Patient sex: F
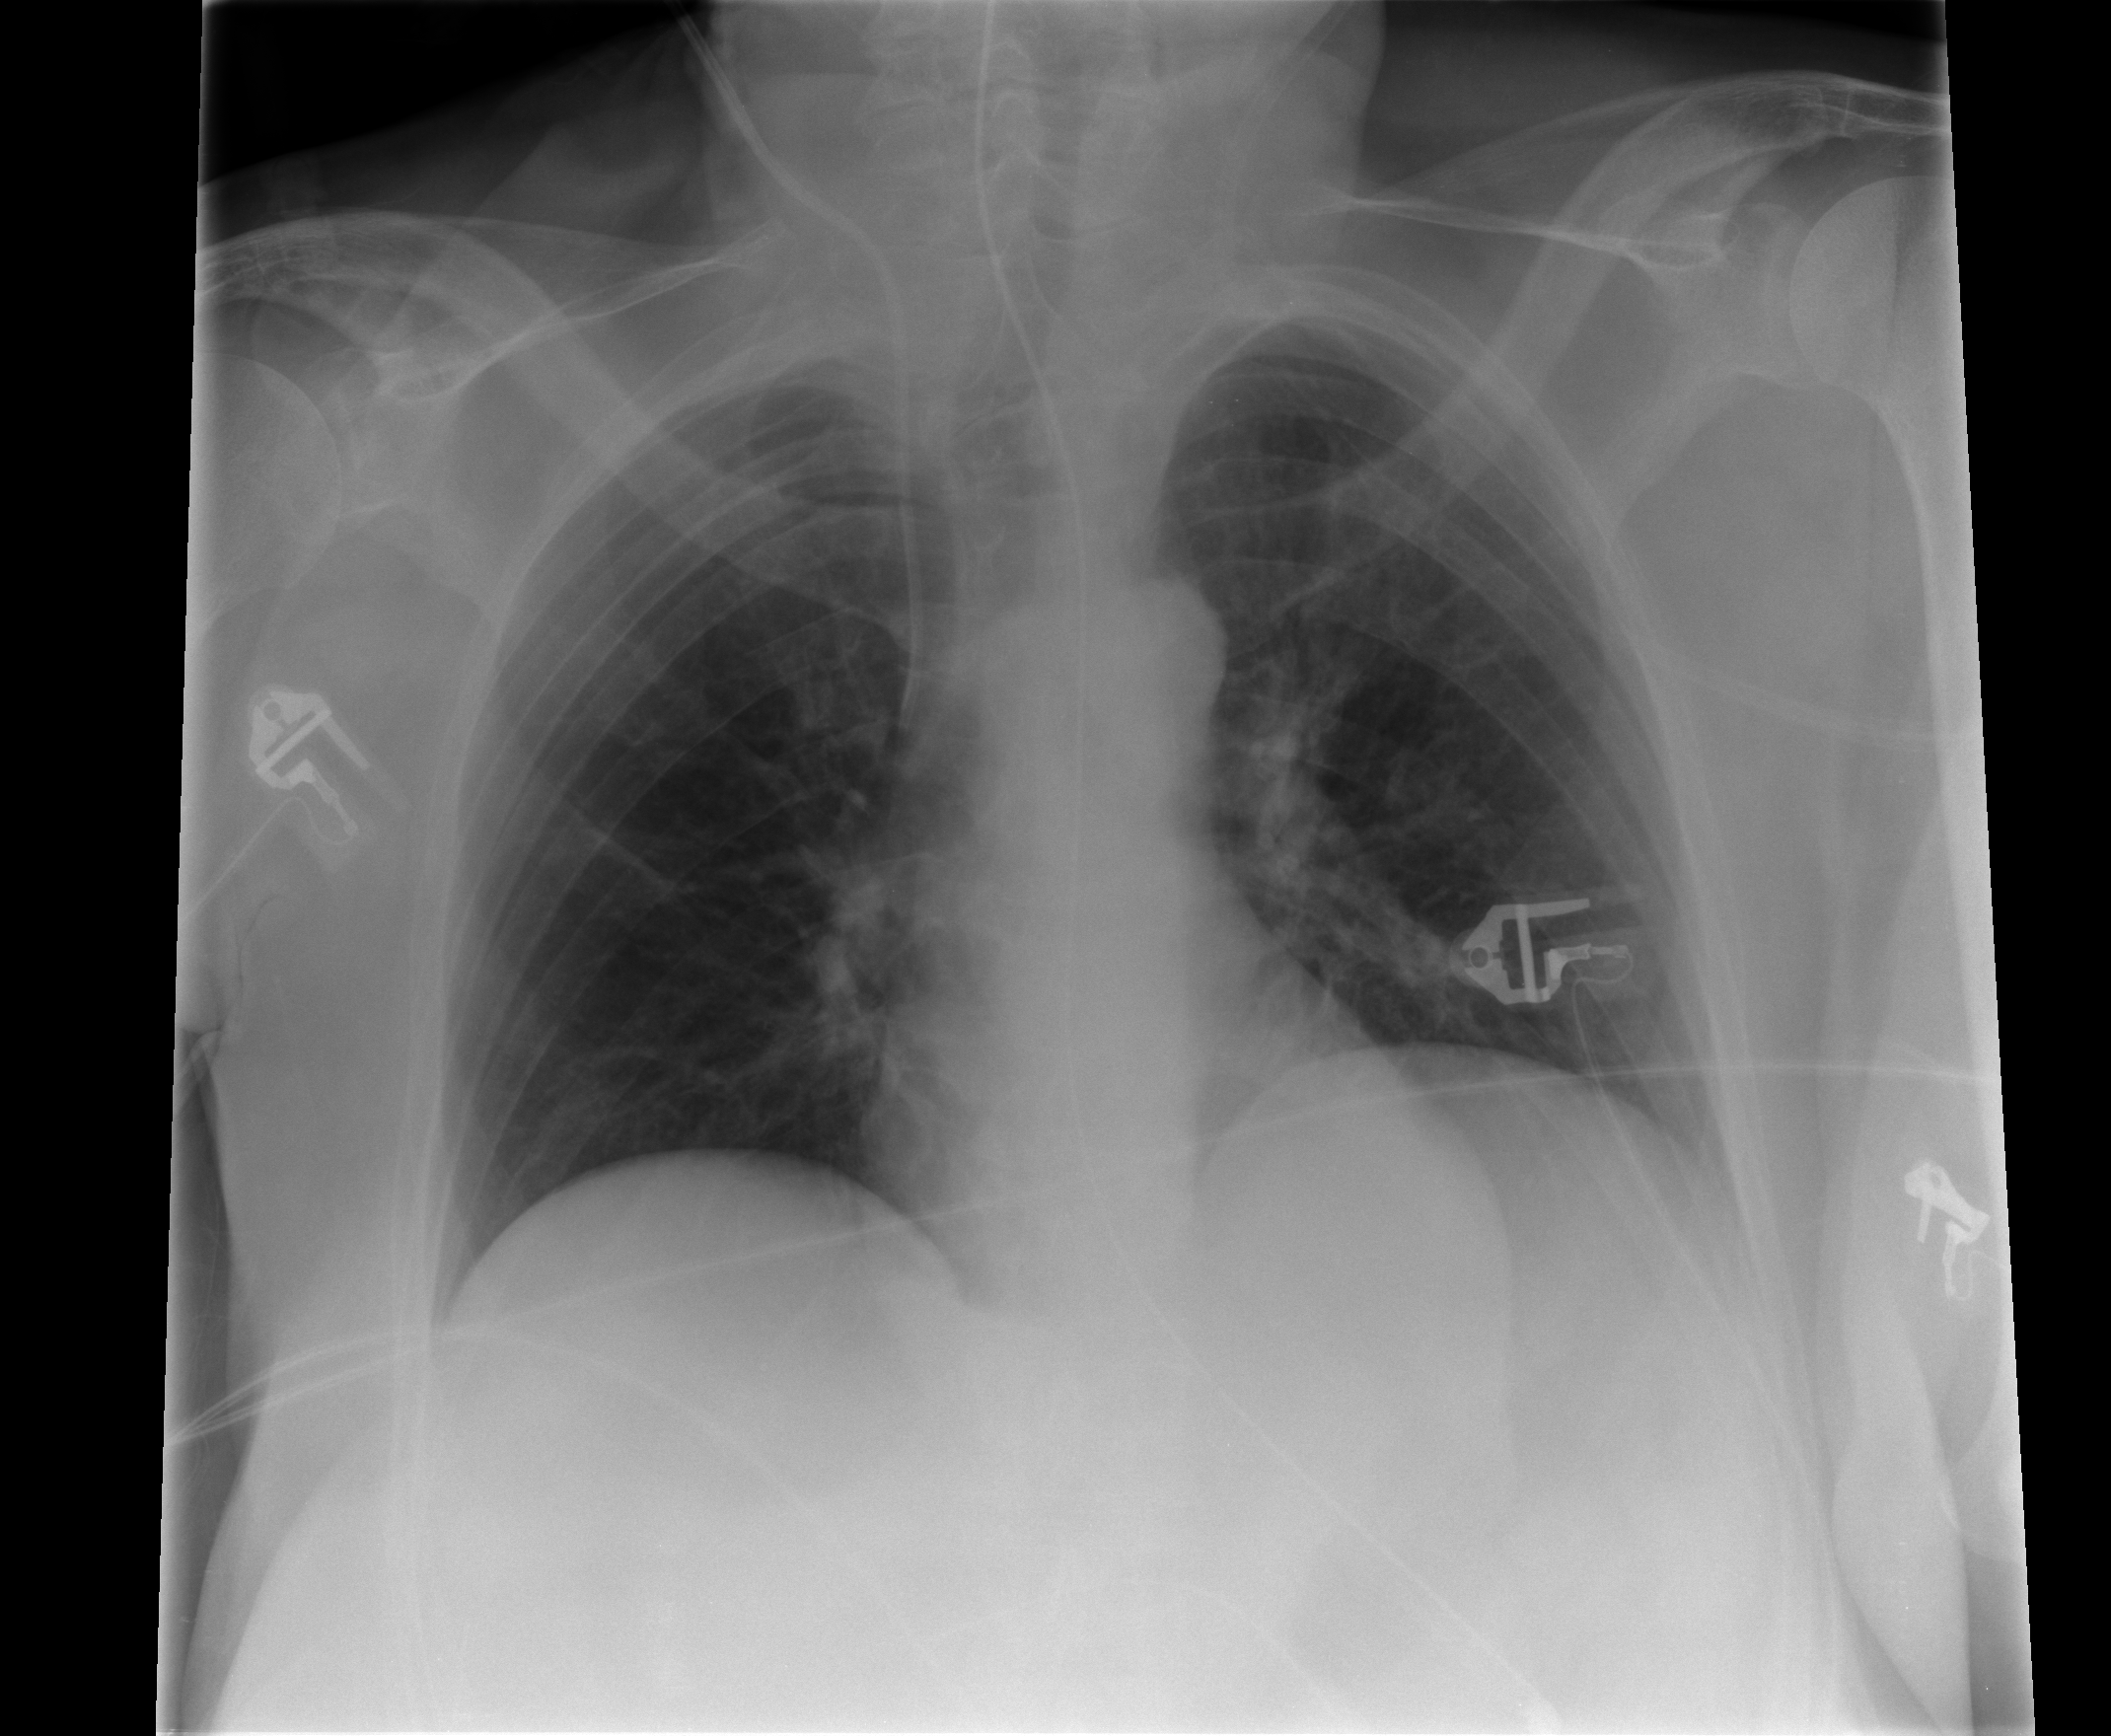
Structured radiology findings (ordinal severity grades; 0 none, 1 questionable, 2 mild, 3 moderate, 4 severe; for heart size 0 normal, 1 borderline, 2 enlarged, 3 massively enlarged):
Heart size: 0
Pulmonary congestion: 0
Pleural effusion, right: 0
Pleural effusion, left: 0
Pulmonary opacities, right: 0
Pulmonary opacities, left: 0
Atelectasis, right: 2
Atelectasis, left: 2